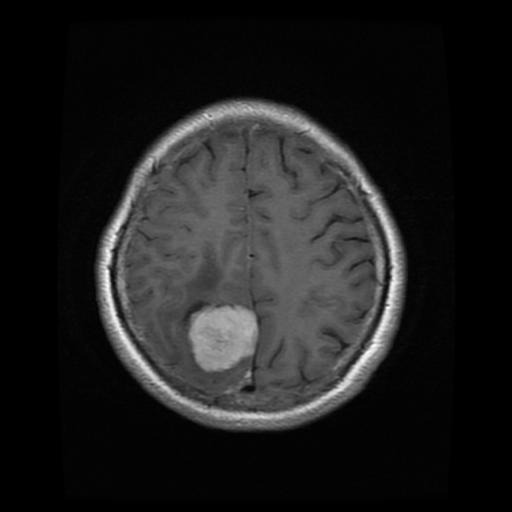
Label: meningioma